Question: I have a this Activity
'''
<?xml version="1.0" encoding="utf-8"?>
<LinearLayout xmlns:android="http://schemas.android.com/apk/res/android"
xmlns:tools="http://schemas.android.com/tools"
android:layout_width="match_parent"
android:orientation="vertical"
android:layout_height="wrap_content">
<LinearLayout
android:layout_width="match_parent"
android:layout_height="wrap_content"
android:padding="@dimen/padding_large"
android:background="@color/dark_grey">
<Button
android:layout_width="wrap_content"
android:layout_height="wrap_content"
android:text="@string/filter_activities"
android:background="@drawable/filter_btn"
android:textColor="@color/white"
android:textAlignment="gravity"
android:id="@+id/show_filter_btn"
android:padding="@dimen/padding_medium"
android:gravity="center"
android:layout_gravity="center"
android:drawableRight="@drawable/ic_settings"/>
</LinearLayout>
<FrameLayout android:layout_width="match_parent"
android:layout_height="match_parent"
android:id="@+id/top" />
</LinearLayout>
'''
And onCreate I load this Fragment into the FrameLayout
'''
<?xml version="1.0" encoding="utf-8"?>
<LinearLayout xmlns:android="http://schemas.android.com/apk/res/android"
android:layout_width="match_parent"
android:layout_height="match_parent"
android:orientation="vertical">
<Spinner
android:layout_width="match_parent"
android:layout_height="wrap_content"
android:id="@+id/types_spinner" />
<Spinner
android:layout_width="match_parent"
android:layout_height="wrap_content"
android:id="@+id/classes_spinner" />
<ListView
android:layout_width="match_parent"
android:layout_height="wrap_content"
android:id="@+id/venues_list" />
<Button
android:layout_width="match_parent"
android:layout_height="wrap_content"
android:text="@string/search" />
</LinearLayout>
'''
When I run this app The page is displayed like this

As you can see the button is off the bottom of the screen.
How could I change the layout so the button is always at the bottom, so if the ListView would be scrollable if needed.
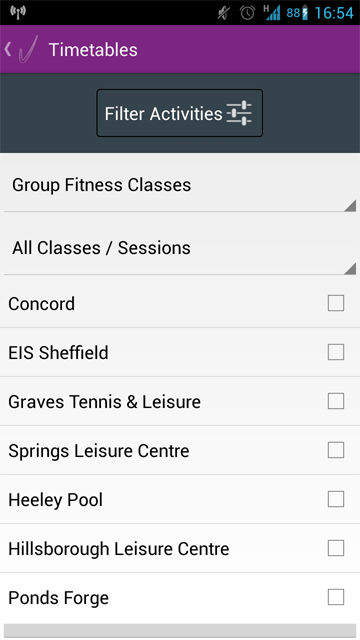
Answer: You should replace your LinearLayout with a RelativeLayout. Set your button with android:layout_alignParentBottom="true" and in a linearLayout put the reste of your views. This linearLayout should be layout_alignParentTop and layoutAbove your first button:
'''
<?xml version="1.0" encoding="utf-8"?>
<RelativeLayout xmlns:android="http://schemas.android.com/apk/res/android"
android:layout_width="match_parent"
android:layout_height="match_parent"
android:orientation="vertical">
<Button
android:layout_width="match_parent"
android:layout_height="wrap_content"
android:text="@string/search"
android:id="@+id/my_button"
android:layout_alignParentBottom="true" />
<LinearLayout
android:orientation="vertical"
android:layout_width="match_parent"
android:layout_height="wrap_content"
android:layout_alignParentTop="true"
android:layout_above="@id/my_button">
<Spinner
android:layout_width="match_parent"
android:layout_height="wrap_content"
android:id="@+id/types_spinner" />
<Spinner
android:layout_width="match_parent"
android:layout_height="wrap_content"
android:id="@+id/classes_spinner" />
<ListView
android:layout_width="match_parent"
android:layout_height="wrap_content"
android:id="@+id/venues_list" />
</LinearLayout>
</RelativeLayout>
'''